Question: I have multiple versions of the same app in my iTunes Connect account. I want to submit the most recent version while it is still waiting for review but I can't seem to figure out how to submit my new version of the build. Can anyone help me out please? Thanks for the help!!
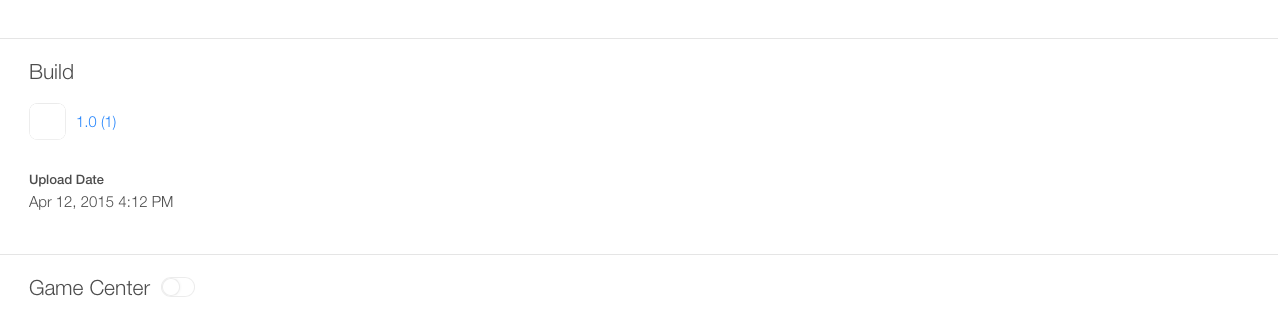
Answer: I eventually figured out the issue. The problem was I did not remove the old build before trying to submit the new one.